Question: Below is my table contains duration as HH:MM:SS

i could convert it into seconds by
'''
SELECT (SUBSTRING(CAST('00:01:15' AS NVARCHAR(MAX)),1,2) * 360)
+ (SUBSTRING(CAST('00:01:15' AS NVARCHAR(MAX)),4,2) * 60)
+ SUBSTRING(CAST('00:01:15' AS NVARCHAR(MAX)),7,2)
'''
and now i need to update that table into seconds by reading each row of records how?
like instead of having '00:01:15' i need each row of '@DURATIONINSECONDS'
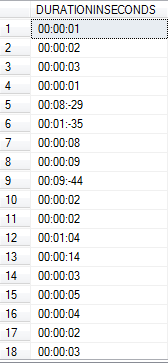
Answer: Try like below
If your table have value like this
'''
DurationInSeconds
00:01:15
00:00:15
00:01:16
00:01:17
'''
and you want to Update the field into Seconds...
then just try like the below query....
'''
update Table1 set DurationInSeconds = (SUBSTRING(CAST(DurationInSeconds AS NVARCHAR(MAX)),1,2) * 360) + (SUBSTRING(CAST(DurationInSeconds AS NVARCHAR(MAX)),4,2) * 60) + SUBSTRING(CAST(DurationInSeconds AS NVARCHAR(MAX)),7,2)
'''
then it give the Result like below
'''
SELECT * from Table1
DurationInSeconds
75
15
76
77
'''